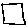
Label: square